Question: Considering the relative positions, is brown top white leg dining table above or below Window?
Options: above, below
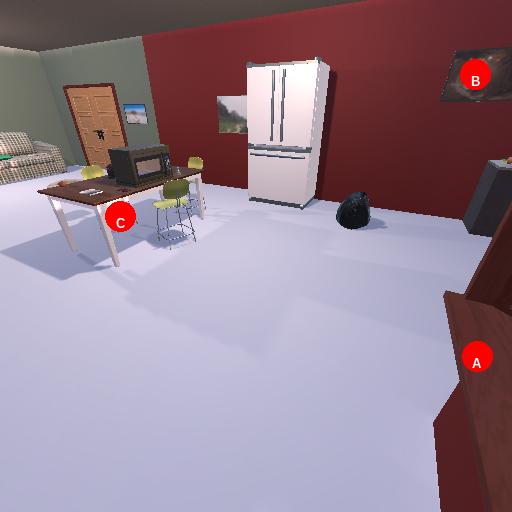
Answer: above